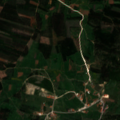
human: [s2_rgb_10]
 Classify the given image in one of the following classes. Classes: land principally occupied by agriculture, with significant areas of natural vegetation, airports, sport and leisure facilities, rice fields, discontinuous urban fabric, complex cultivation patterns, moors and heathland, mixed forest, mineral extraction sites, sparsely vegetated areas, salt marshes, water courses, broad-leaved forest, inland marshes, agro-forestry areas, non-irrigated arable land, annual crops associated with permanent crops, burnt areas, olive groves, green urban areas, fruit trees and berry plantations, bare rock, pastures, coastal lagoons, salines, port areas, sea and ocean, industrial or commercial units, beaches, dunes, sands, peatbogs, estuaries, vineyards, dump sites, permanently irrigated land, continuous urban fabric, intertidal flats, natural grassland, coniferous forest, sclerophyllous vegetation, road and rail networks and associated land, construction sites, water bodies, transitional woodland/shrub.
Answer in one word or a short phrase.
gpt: olive groves, mixed forest, transitional woodland/shrub